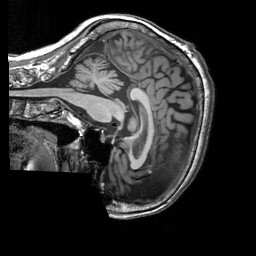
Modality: T1w
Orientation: sagittal
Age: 65
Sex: female
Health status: healthy
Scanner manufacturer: siemens
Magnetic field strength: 3 T
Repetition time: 2.3 s
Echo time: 0.00303 s